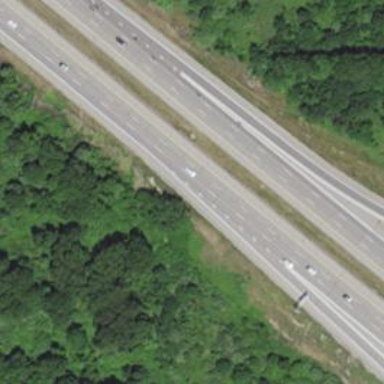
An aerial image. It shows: Asphalt motorway.